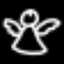
Label: angel